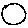
Label: circle